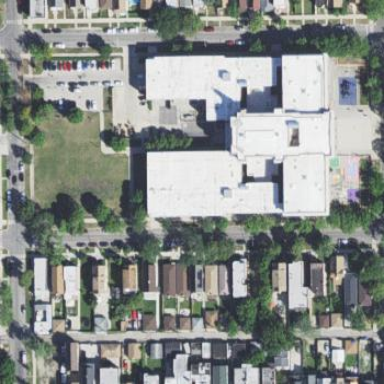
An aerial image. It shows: School building.